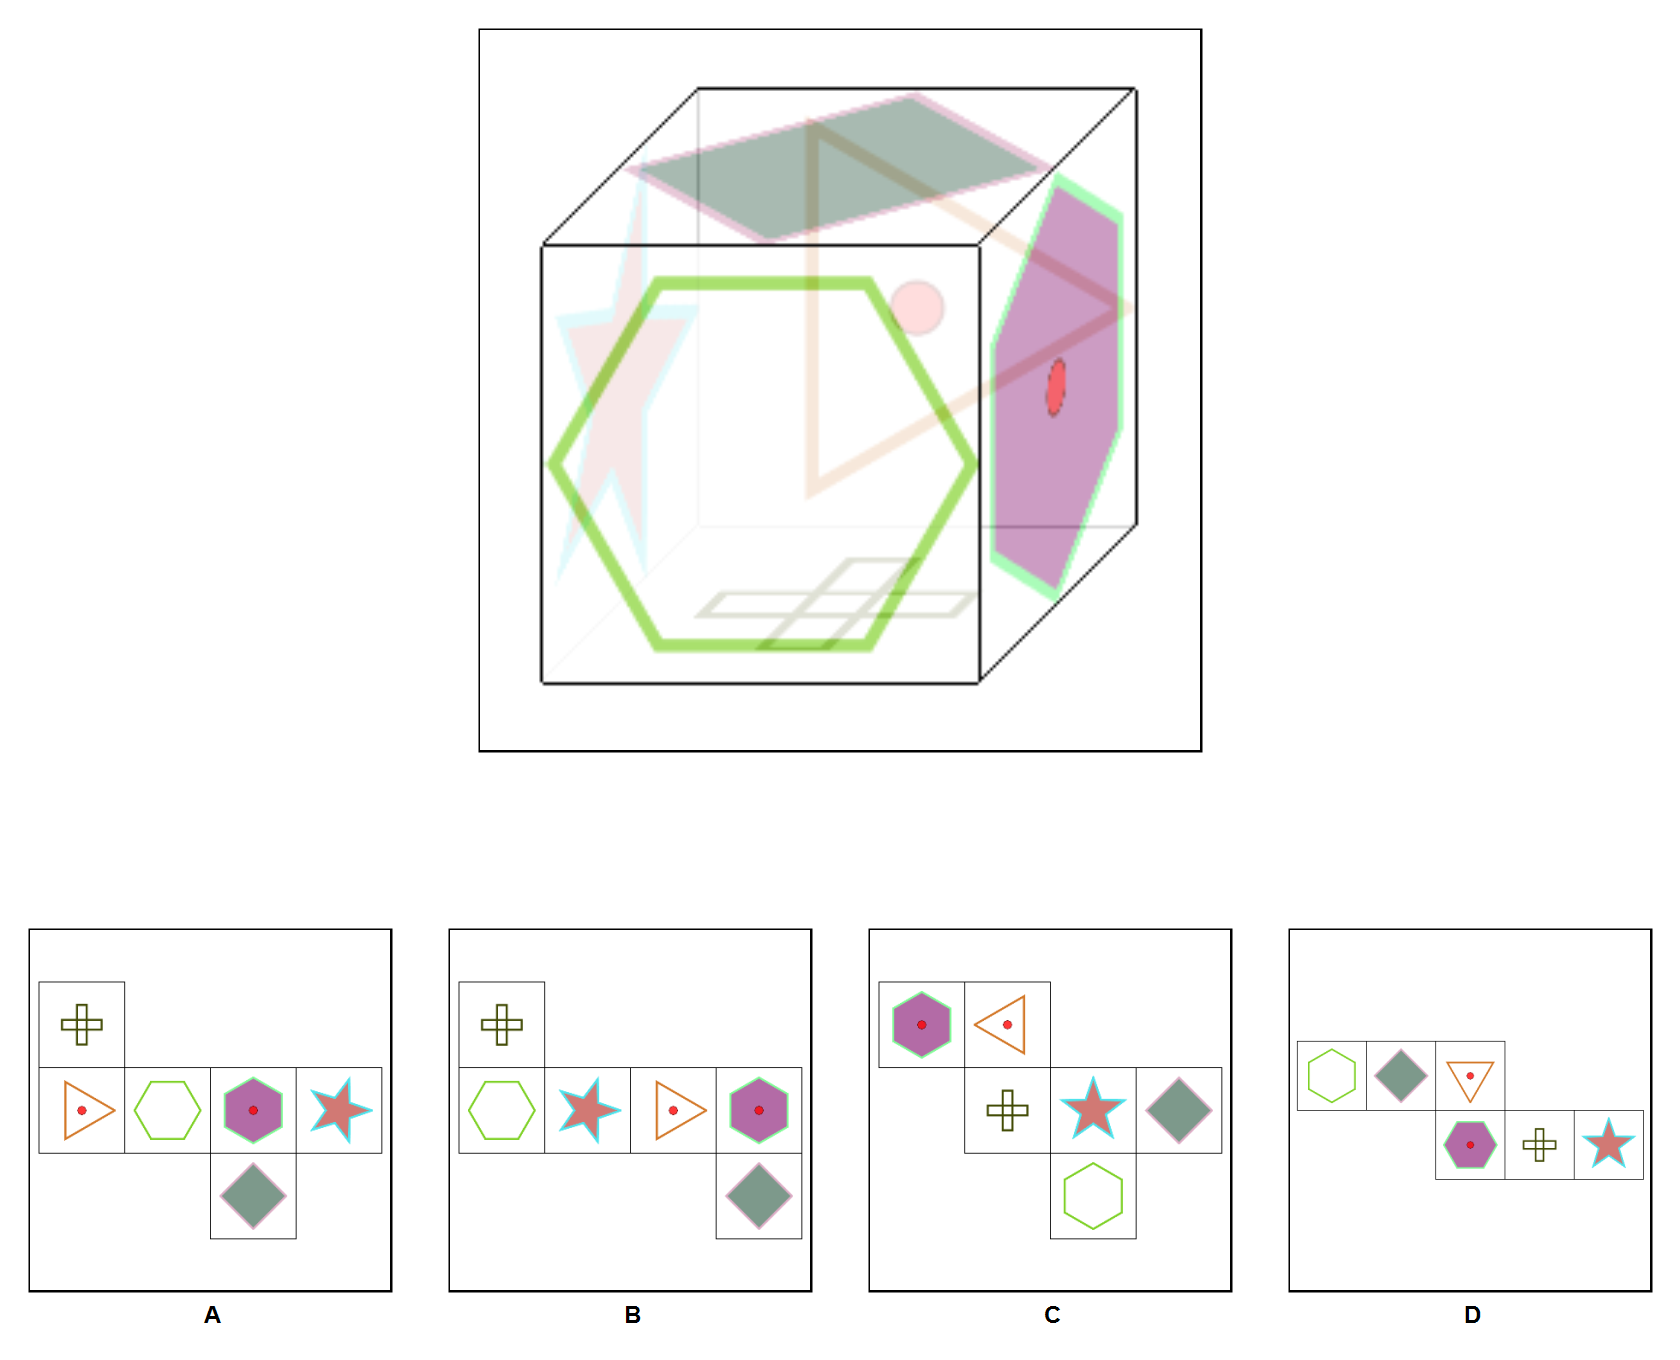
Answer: A